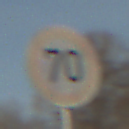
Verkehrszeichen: Geschwindigkeit70
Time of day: MorningAfternoon
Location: Outdoor (Suburban)
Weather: PartlyCloudy
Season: NotSpecified
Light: Natural